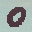
Label: 0